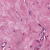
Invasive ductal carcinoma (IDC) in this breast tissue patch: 0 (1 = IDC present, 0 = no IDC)